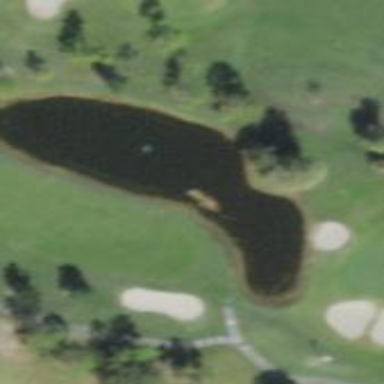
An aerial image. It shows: Water hazard on golf course. The hazard is natural water feature.